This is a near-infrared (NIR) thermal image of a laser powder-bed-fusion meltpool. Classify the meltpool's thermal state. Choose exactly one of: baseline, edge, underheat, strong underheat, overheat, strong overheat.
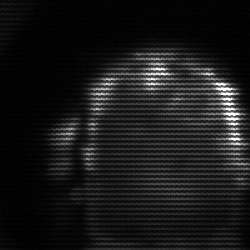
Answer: baseline